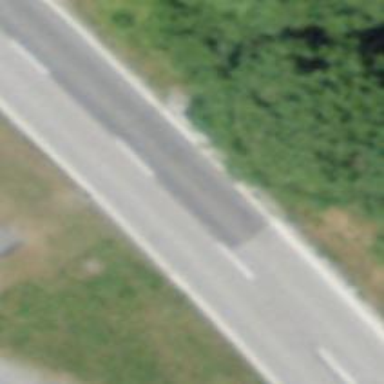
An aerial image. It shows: Secondary road with asphalt surface.